Field crop: tomato
Growth stage: 1
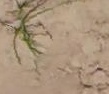
Species: cyperus